Question: According to <URL>'. However, the text still runs off the gray box, and in my current case where I have two-column beamer slides. the source code runs into the next column. Is there anything else I can do besides turning off tidy 'tidy=FALSE' and manually setting the breaks in my code?
Minimal working example:
'''
\documentclass[8pt]{beamer}
egin{document}
egin{frame}[fragile]
<<>>=
library(reshape2)
options(width=38)
@
egin{columns}[t]
\column{.5 extwidth}
<<>>=
dataframe <- data.frame(Column1=1:10,Column2=1:10,Variable=1:10,Value=1:10)
@
\column{.5 extwidth}
<<>>=
dataframe <- melt(dataframe,
id.vars=c("Column1","Column2"),
variable.name="Variable",
value.name="Value")
@
\end{columns}
\end{frame}
\end{document}
'''
Output (problem is that columns run together):

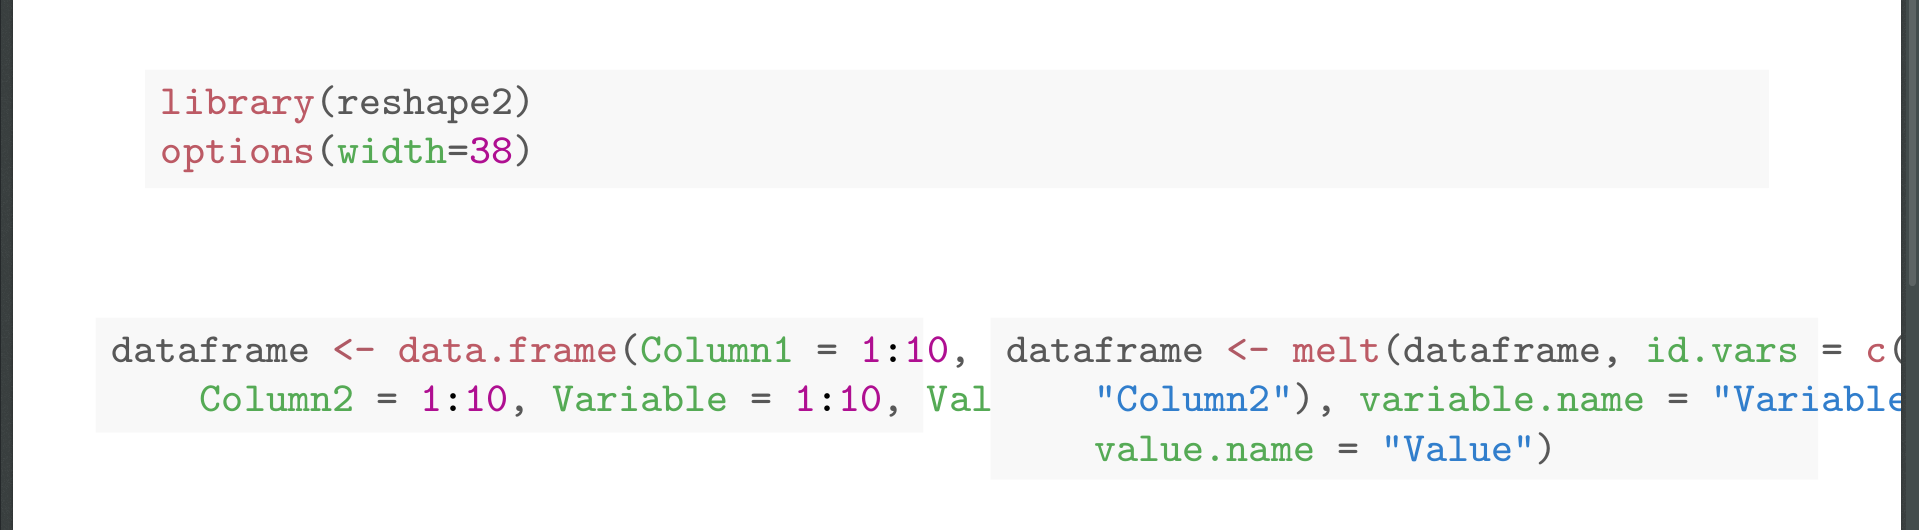
Answer: Options should be passed like this:
'''
<<echo=FALSE>>=
opts_chunk$set(comment="", message=FALSE,tidy.opts=list(keep.blank.line=TRUE, width.cutoff=120),options(width=100), cache=TRUE,fig.align='center',fig.height=6, fig.width=10,fig.path='figure/beamer-',fig.show='hold',size='footnotesize', cache=TRUE)
@
'''
And here you specify 'width.cutoff' for code and 'width' for r results.